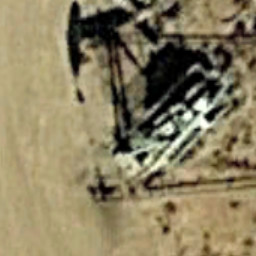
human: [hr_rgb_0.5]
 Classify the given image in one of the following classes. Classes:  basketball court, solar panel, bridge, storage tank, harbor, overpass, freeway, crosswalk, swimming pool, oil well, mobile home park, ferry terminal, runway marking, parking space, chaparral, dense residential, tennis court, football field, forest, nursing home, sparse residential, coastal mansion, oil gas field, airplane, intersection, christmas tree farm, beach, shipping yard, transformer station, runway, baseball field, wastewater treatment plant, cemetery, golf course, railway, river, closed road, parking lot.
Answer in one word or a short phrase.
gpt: oil well